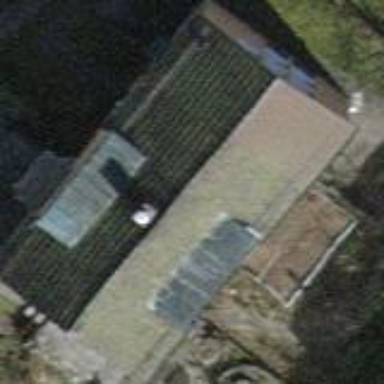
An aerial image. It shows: Detached building.